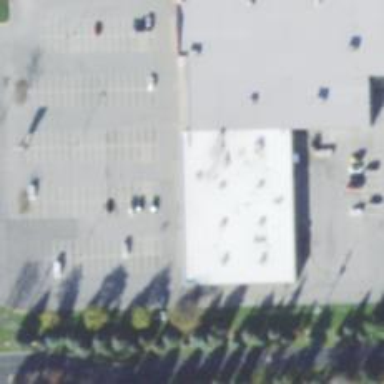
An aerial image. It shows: Fitness centre on leisure land.